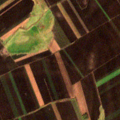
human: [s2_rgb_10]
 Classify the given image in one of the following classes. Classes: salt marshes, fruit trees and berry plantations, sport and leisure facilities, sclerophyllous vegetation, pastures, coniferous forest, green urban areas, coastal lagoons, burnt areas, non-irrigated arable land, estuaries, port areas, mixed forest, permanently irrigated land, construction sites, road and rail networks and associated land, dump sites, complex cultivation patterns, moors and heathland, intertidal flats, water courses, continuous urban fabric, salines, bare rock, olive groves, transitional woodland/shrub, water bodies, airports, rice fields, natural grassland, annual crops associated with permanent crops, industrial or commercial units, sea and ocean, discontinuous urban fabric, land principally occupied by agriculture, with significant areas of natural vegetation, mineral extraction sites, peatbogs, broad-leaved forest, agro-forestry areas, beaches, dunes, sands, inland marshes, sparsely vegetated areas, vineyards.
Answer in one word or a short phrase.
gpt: non-irrigated arable land